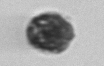
Label: coccolithophorid